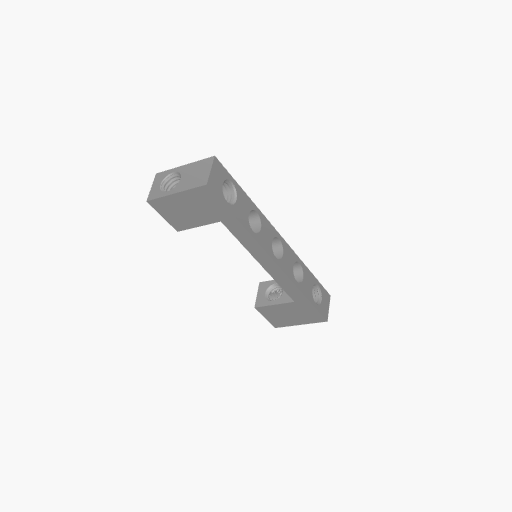
Part: DualBlockMount1-3